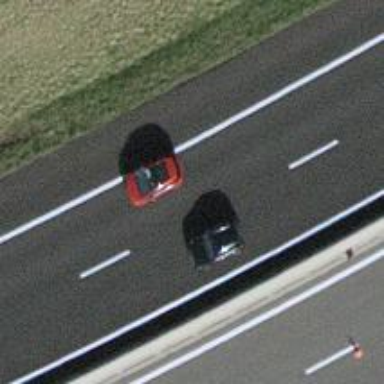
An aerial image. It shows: Asphalt motorway.